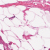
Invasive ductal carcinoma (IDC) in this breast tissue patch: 0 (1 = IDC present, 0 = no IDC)